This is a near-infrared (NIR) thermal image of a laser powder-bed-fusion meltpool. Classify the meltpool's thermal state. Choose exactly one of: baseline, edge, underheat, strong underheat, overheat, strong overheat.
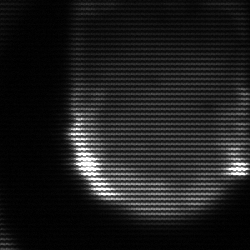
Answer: edge